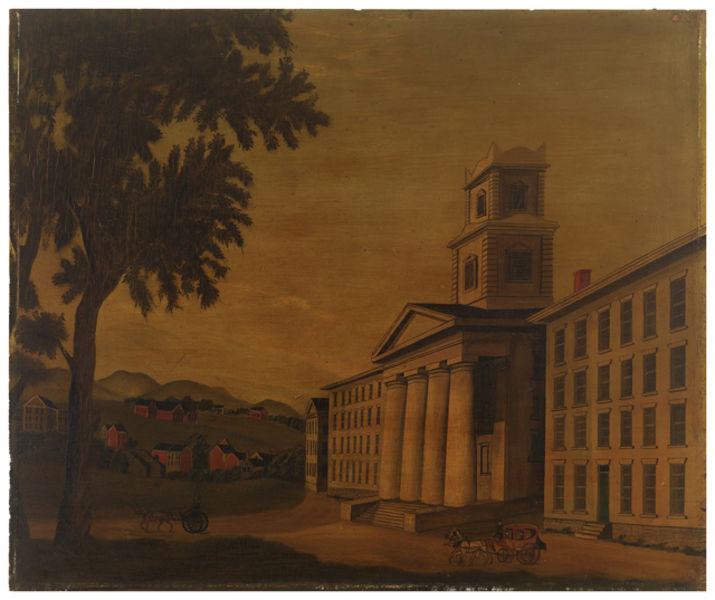
Titel: Amherst College Row
Standort: Amherst (Massachusetts, USA)
Institution: Mead Art Museum, Amherst College
Schlagwörter: himmel, bäume, stadt, säulen, gebäude, haus, weg, häuser, zweige, pferde, turm, dorf, einspänner, kutsche, treppe